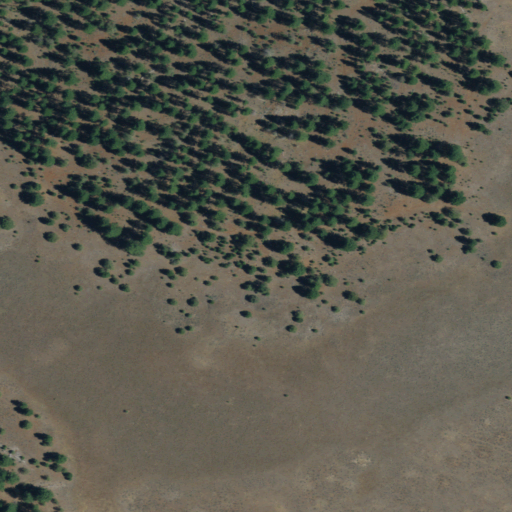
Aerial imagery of plain(s) in California named Armentrout Flat containing shrub, evergreen forest, grassland, and woody wetlands